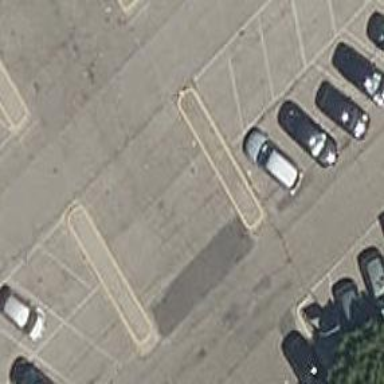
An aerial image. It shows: Parking aisle designated as service road.